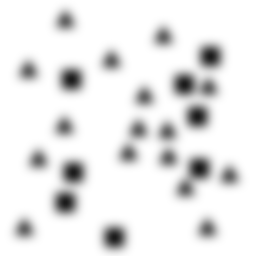
Squares: 8
Triangles: 16
Stars: 0
Total shapes: 24